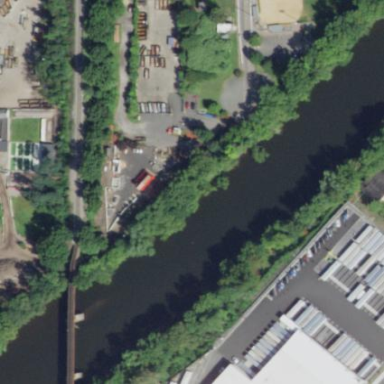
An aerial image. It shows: Recycling center.